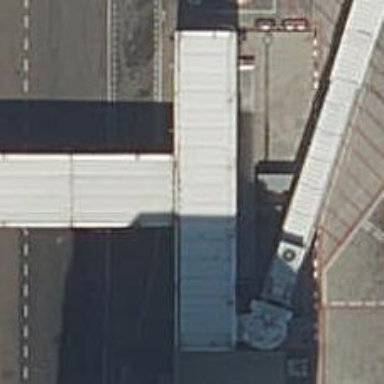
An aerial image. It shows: Airport gate.